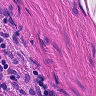
Metastatic tissue present: no